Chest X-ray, PA view. Patient: 58 years old, sex M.
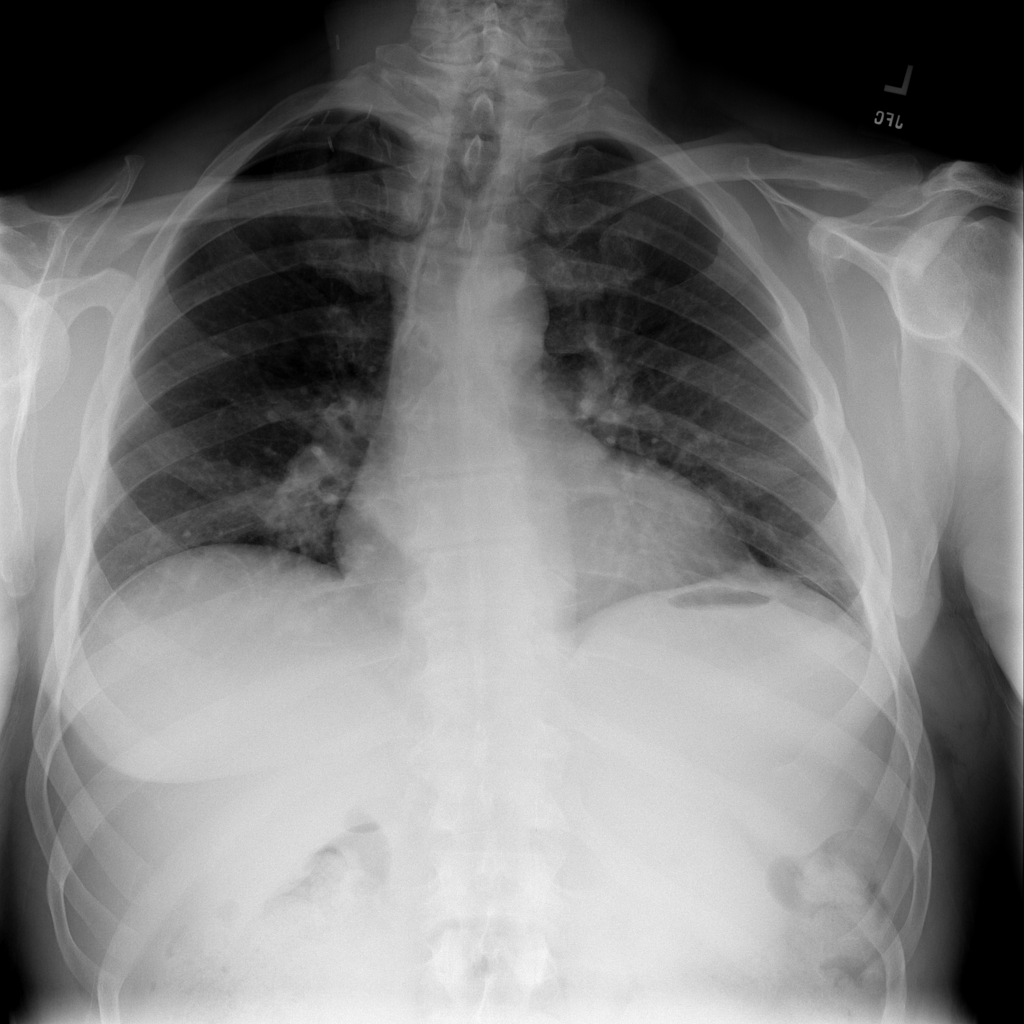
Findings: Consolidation